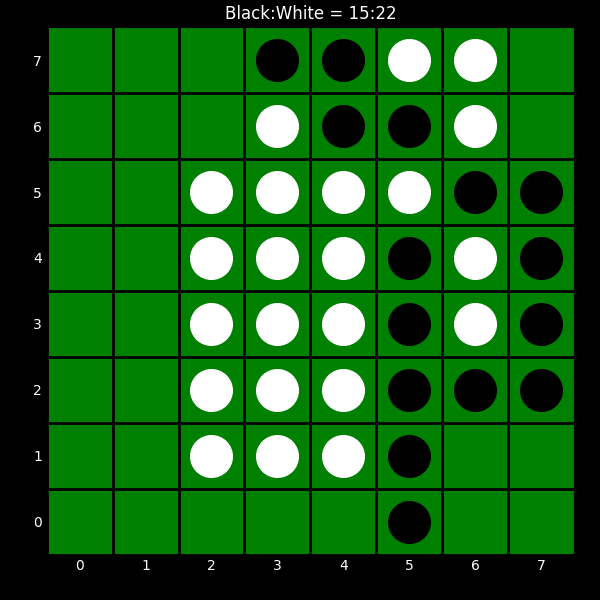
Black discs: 15
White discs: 22